Question: I would like to know if anyone knows how to make a stopwatch timer in flutter, so that when you press anywhere on the timer area the time starts and then do the same thing to start it. I want to have milliseconds and seconds visible, but then when the seconds reach 60 the minutes show and the seconds start back at 0,1,2... fill free to look at "twisty timer" in the play store to see what I mean.

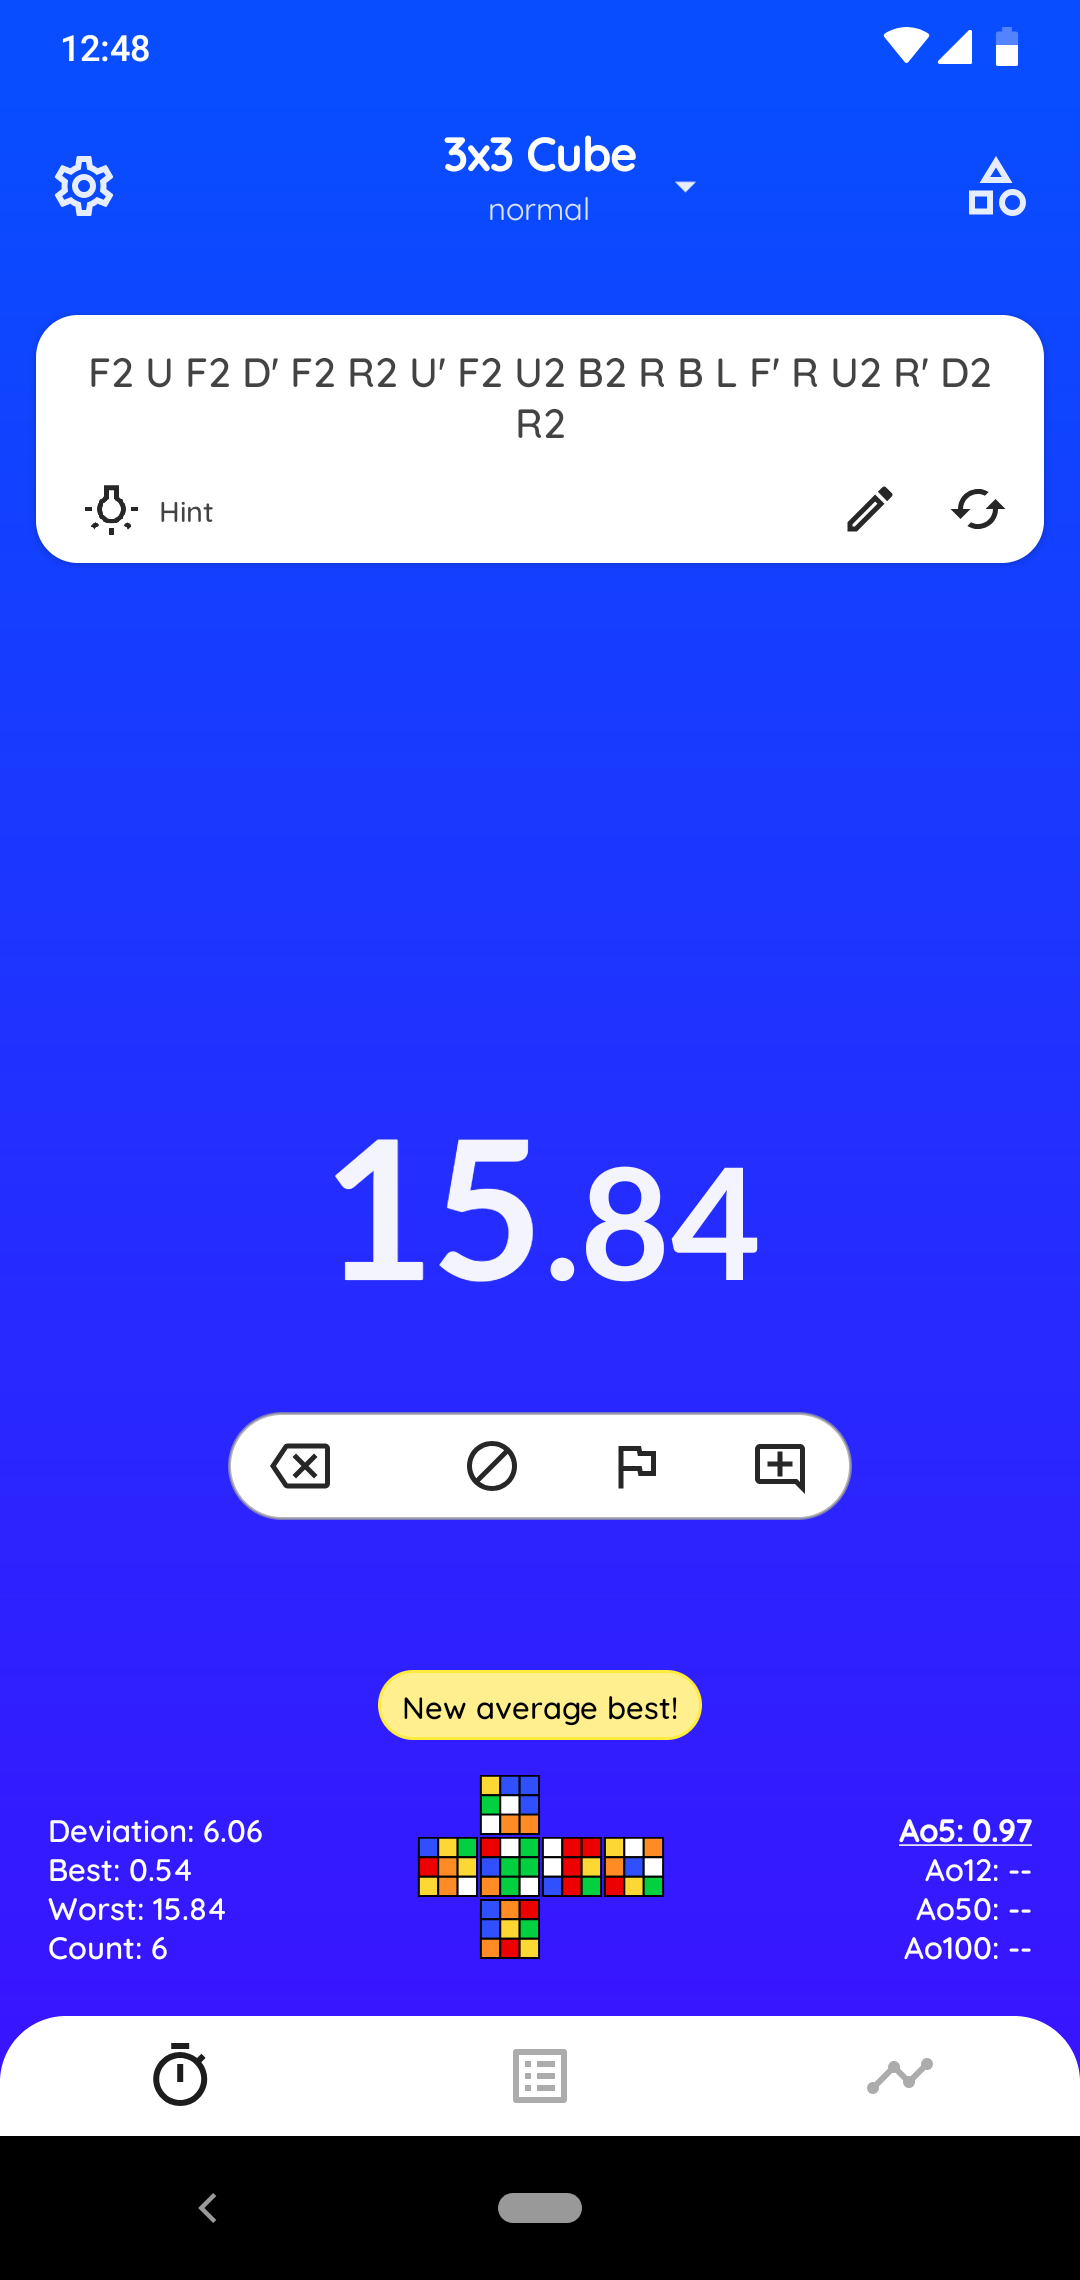
Answer: you can use the <URL>.
And then, if you want to press anywhere on the timer area and then the time starts and then do the same thing to start it, you can use the 'GestureDetector' class (<URL>.